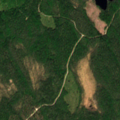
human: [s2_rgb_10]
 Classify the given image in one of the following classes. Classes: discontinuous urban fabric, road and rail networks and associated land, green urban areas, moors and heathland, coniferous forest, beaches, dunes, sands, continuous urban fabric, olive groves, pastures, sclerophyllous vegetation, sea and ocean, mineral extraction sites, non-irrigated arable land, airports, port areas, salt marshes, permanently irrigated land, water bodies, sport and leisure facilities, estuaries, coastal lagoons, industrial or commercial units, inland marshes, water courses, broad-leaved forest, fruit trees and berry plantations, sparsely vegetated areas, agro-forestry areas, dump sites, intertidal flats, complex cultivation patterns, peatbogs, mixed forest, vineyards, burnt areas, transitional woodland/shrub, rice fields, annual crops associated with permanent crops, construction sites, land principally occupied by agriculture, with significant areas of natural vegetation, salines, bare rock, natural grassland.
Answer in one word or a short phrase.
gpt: coniferous forest, mixed forest